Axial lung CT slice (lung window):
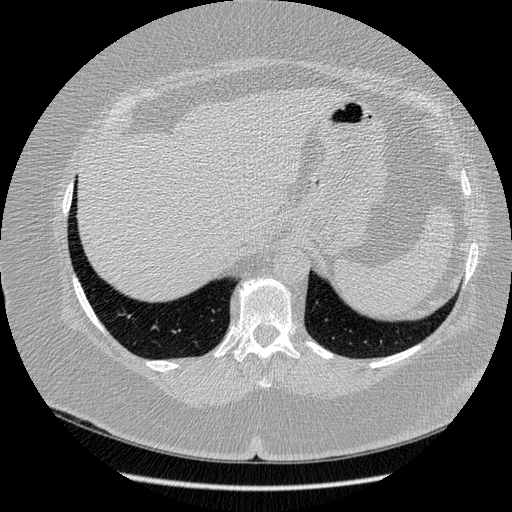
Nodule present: no